【题型】选择题　【知识点】解析几何　【难度】easy
过坐标原点的直线 $l$ 与圆 $(x-2)^2+(y-2)^2=4$ 相交，且将该圆分成的两段弧长之比为 $2:1$，则 $l$ 的斜率为（ \quad ）

A. $4 \pm \sqrt{15}$ \quad \quad B. $\dfrac{4 \pm \sqrt{7}}{3}$ \quad \quad C. $\sqrt{3}$ 或 $\dfrac{\sqrt{3}}{3}$ \quad \quad D. $\sqrt{2}$ 或 $\dfrac{\sqrt{2}}{2}$
【解答】
【分析】由题得两段弧所对的圆心角分别为 $\dfrac{4\pi}{3}$ 和 $\dfrac{2\pi}{3}$，圆心到 $l$ 的距离为 1，设 $l$ 的方程为 $y=kx$，解方程 $\dfrac{|2k-2|}{\sqrt{k^2+1}}=1$ 即得解.

【解答】解：圆心坐标为 $(2,2)$，半径为 2，因为 $l$ 将该圆分成的两段弧长之比为 $2:1$，

则两段弧所对的圆心角分别为 $\dfrac{4\pi}{3}$ 和 $\dfrac{2\pi}{3}$，

由几何性质可知，圆心到 $l$ 的距离为 1，

设 $l$ 的方程为 $y=kx$，则 $\dfrac{|2k-2|}{\sqrt{k^2+1}}=1$，

所以 $k=\dfrac{4 \pm \sqrt{7}}{3}$.

故选：B.

【点评】本题主要考查直线与圆的位置关系，属于中档题.
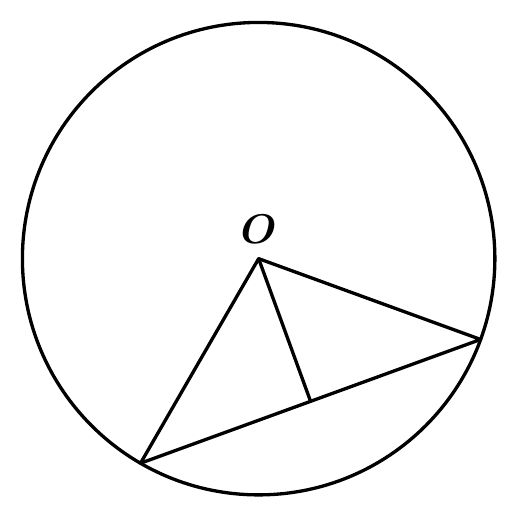